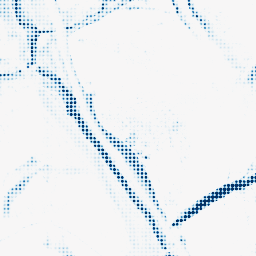
Category: morphological
Decomposition family: morphological_diamond
Decomposition parameters: operation: closing
radius: 10
Upsampling method: sinc_hamming
Upsampling parameters: scale: 8
kernel_size: 4
Upsampling scale: 8